Question: I saw while ago that we can update the wordpress tables based on the 'add_option(db_version)'. Therefore, my question is how can i properly add this version option an check if the table values change based on the current version.
This is how the code looks.
'''
// global $agro_db_ver;
global $wpdb;
// $db_name = DB_NAME;
$charset_collate = $wpdb->get_charset_collate();
$table_name = $wpdb->prefix . 'table1';
$table_user = $wpdb->prefix . 'users';
$sql = "CREATE TABLE IF NOT EXISTS $table_name(
ID BIGINT(20) UNSIGNED NOT NULL AUTO_INCREMENT,
userID BIGINT(20) UNSIGNED NOT NULL,
Name VARCHAR(200) NOT NULL,
PRIMARY KEY (ID),
FOREIGN KEY (userID) REFERENCES $table_user(ID)
) $charset_collate;";
require_once(ABSPATH . "wp-admin/includes/upgrade.php");
dbDelta($sql);
// Adding version control
add_option('agro_db_ver', '1.0.0');'
'''
But the database in the activate hook doesn't show the version. How can I check table changes?

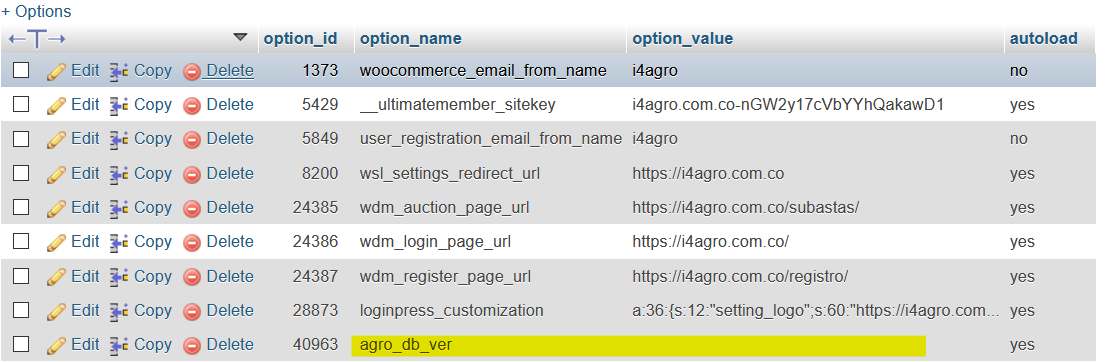
Answer: I can see an error in your code. I am not sure it's came when you ask question. But I run your code 'add_option('agro_db_ver', '1.0.0');' in a page template in my local which worked fine.
Could you please try to use update_option function?